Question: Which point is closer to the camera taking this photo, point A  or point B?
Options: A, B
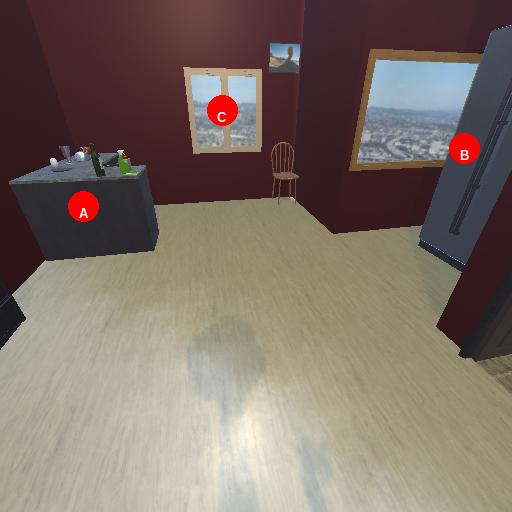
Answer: A